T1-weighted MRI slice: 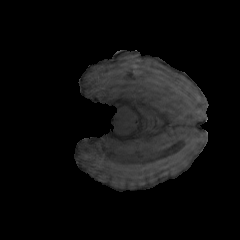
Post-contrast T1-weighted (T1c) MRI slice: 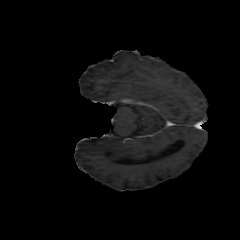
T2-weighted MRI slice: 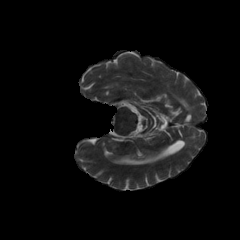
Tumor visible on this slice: no